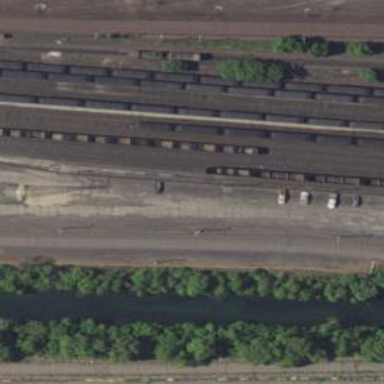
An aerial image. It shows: Rail spur service.